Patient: sex M, age 78
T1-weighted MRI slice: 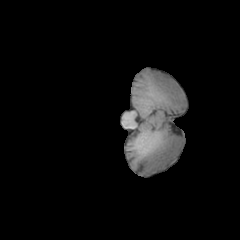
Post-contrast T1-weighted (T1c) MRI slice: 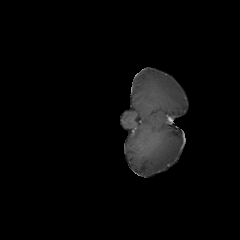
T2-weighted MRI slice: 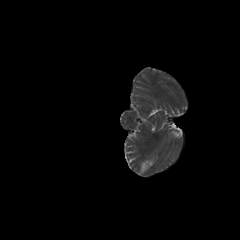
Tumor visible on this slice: no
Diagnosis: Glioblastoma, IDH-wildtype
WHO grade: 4